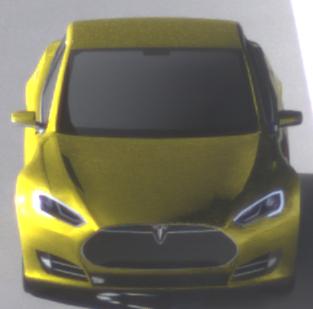
Make: Tesla
Model: Model S 60
Detailed model: Model S
Model produced from: 2013/10
Model produced until: 2014/10
Doors: 5
Color: yellow
Road condition: dry road
Daytime: morning or afternoon
Contrast: high contrast